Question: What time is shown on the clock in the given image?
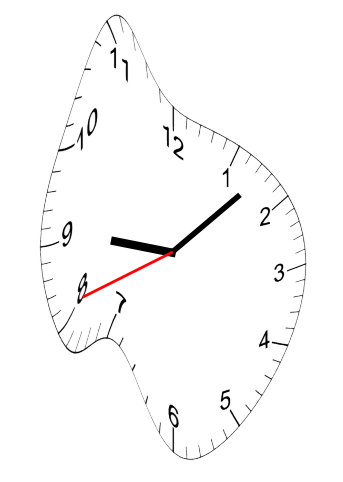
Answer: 09:07:41